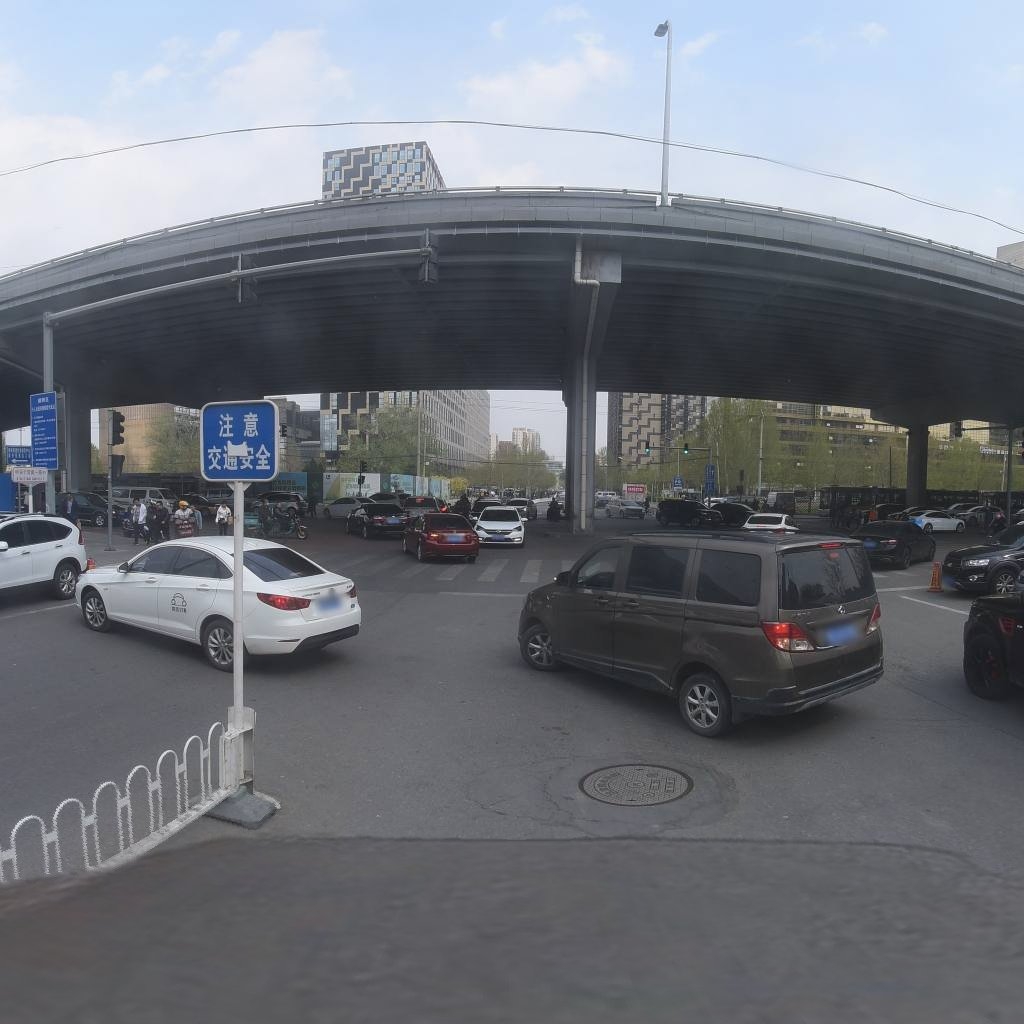
Region: Chaoyang
Road damage annotations: longitudinal crack, longitudinal crack, manhole cover